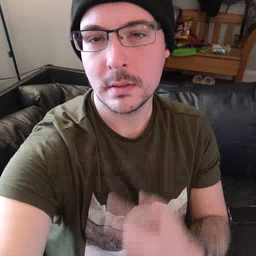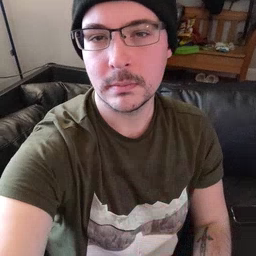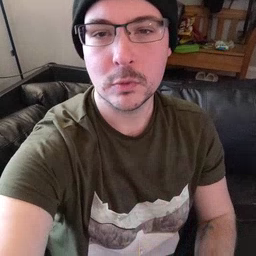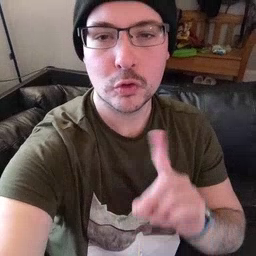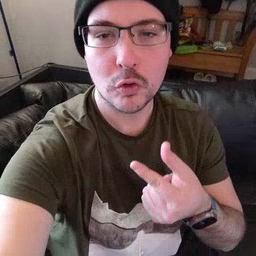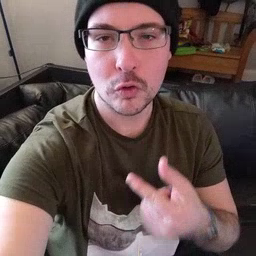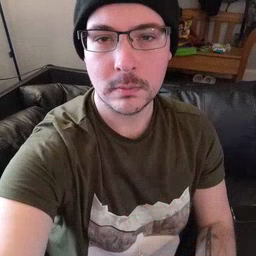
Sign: dog